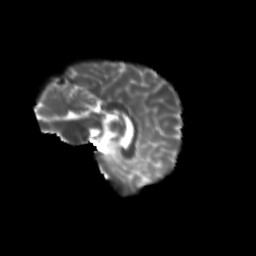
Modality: T2w
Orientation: sagittal
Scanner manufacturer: siemens
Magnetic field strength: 3 T
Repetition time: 9.2 s
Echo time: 0.084 s